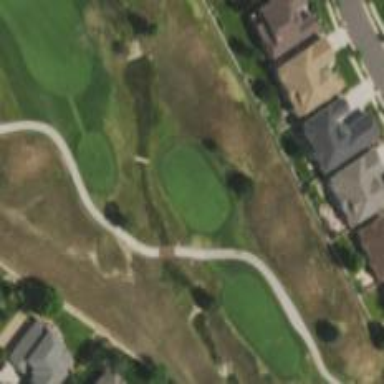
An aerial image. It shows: Path bridge over golf cartpath.